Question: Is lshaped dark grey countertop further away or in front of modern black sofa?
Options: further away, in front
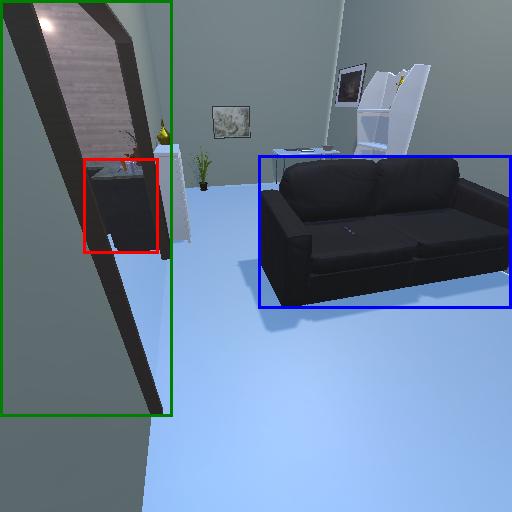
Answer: further away